Interaction volume radius: 5 \u00c5
Interaction volume height: 15 \u00c5
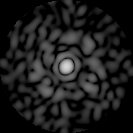
Disorder parameter: 0.8061